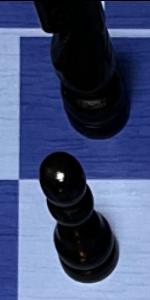
Label: Pawn_Black